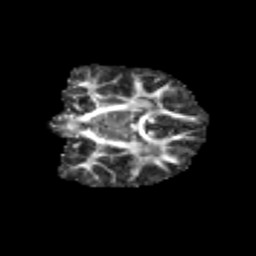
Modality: FA
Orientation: coronal
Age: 9
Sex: female
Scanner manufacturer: siemens
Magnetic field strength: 3 T
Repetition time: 3.8 s
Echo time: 0.07 s